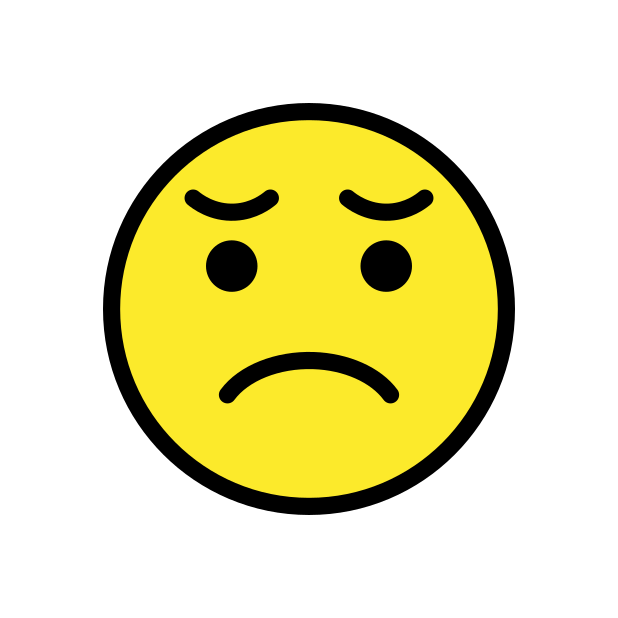
Emoji: 😞
Name: disappointed face
Unicode: 0x1f61e